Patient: sex M, age 38
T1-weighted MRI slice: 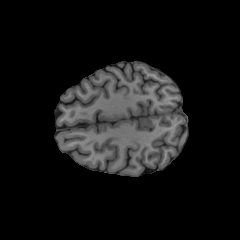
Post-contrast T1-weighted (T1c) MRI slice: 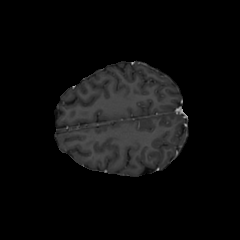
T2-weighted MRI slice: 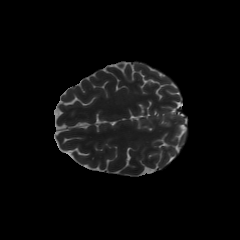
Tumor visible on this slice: no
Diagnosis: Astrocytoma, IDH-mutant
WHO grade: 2